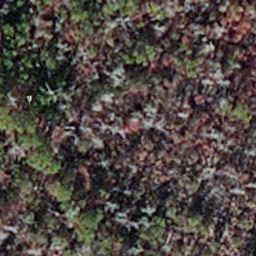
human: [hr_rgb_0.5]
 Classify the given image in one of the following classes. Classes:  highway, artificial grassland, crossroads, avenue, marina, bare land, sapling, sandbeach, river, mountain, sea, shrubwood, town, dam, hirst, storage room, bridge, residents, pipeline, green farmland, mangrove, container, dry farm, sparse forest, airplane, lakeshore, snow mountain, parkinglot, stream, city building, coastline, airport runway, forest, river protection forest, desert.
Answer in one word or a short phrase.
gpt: sapling